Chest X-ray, PA view. Patient: 26 years old, sex F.
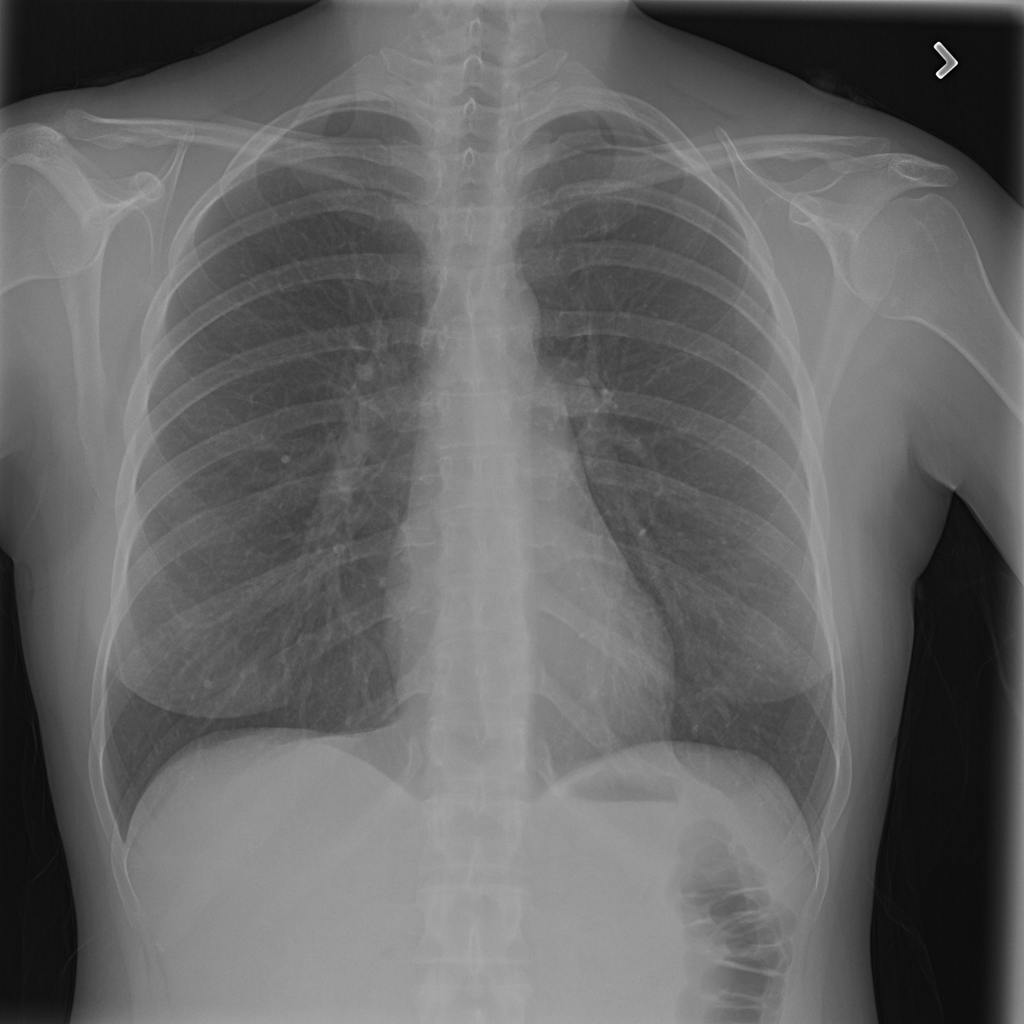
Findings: No Finding